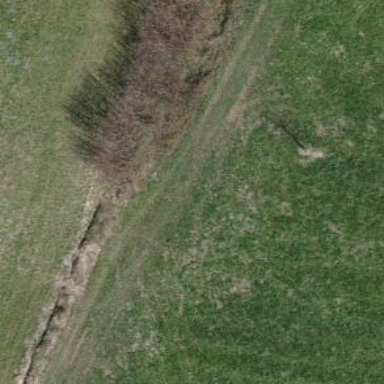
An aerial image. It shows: Grassy path.